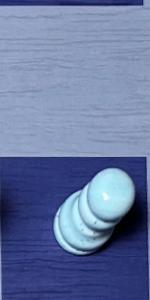
Label: Pawn_White